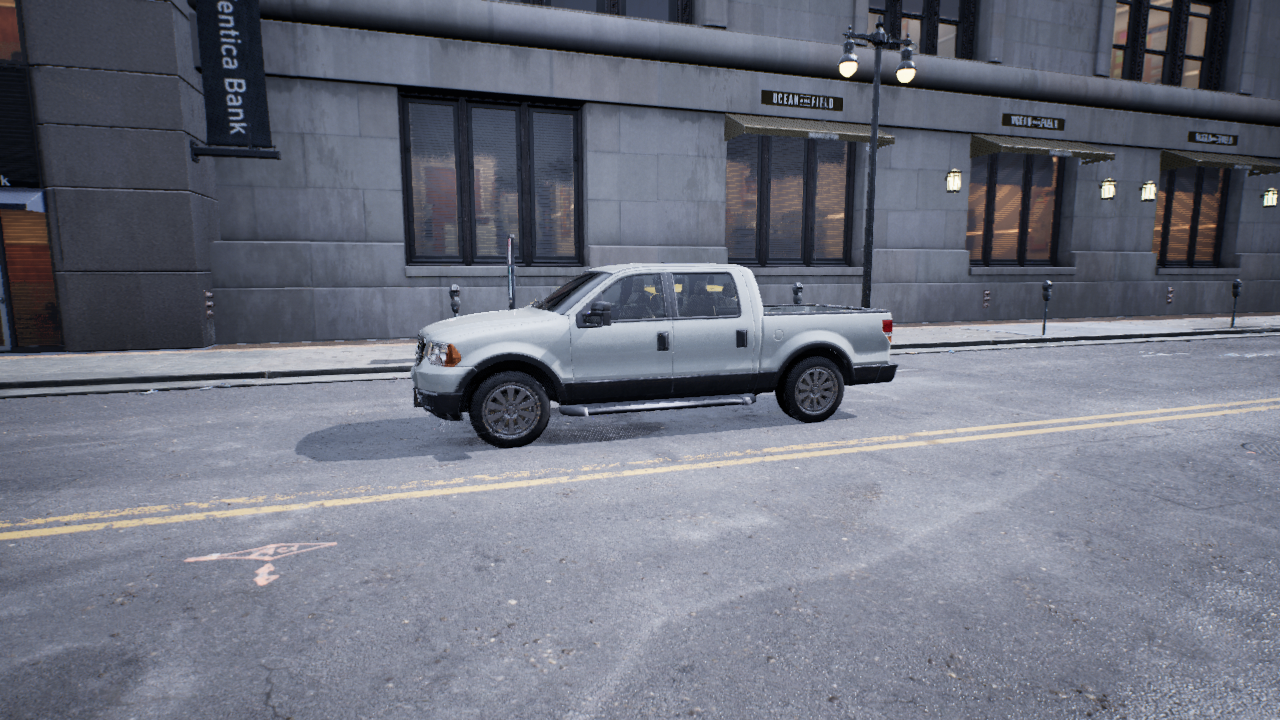
Venue: downtown
Lighting: overcast
Vehicle rig: pickup